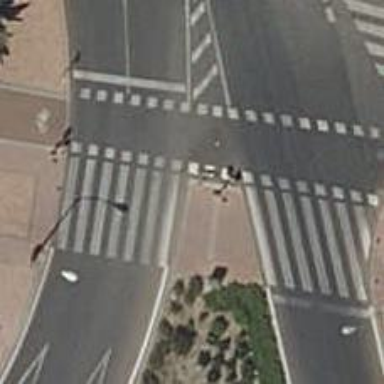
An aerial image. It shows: Road with traffic signals.